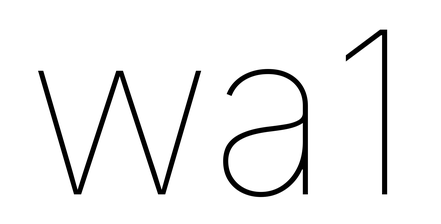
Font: Inter_Thin